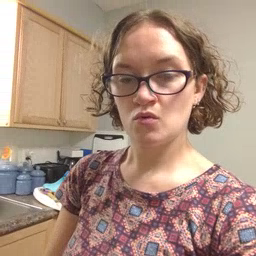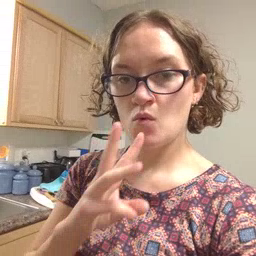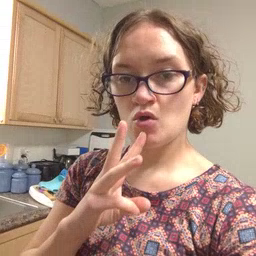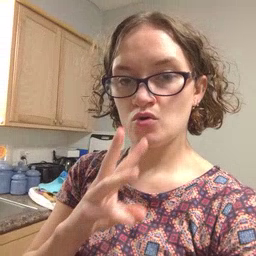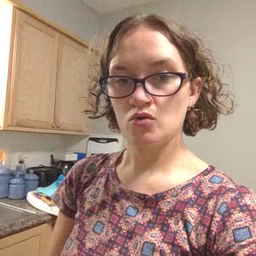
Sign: water